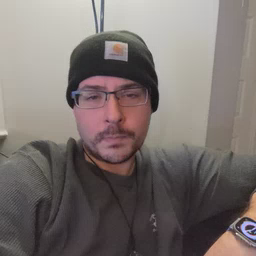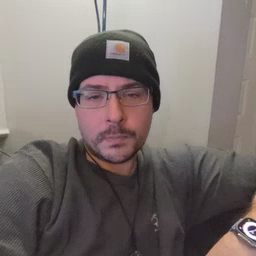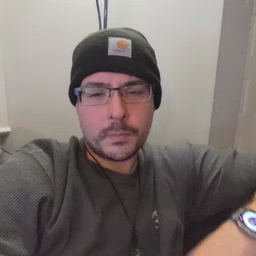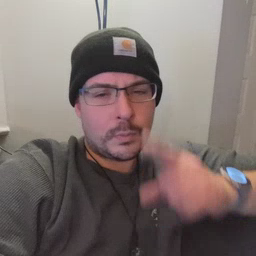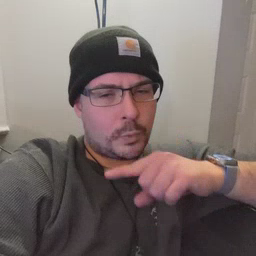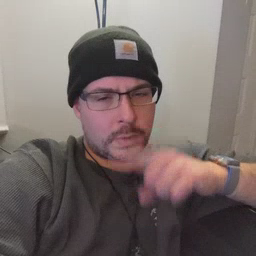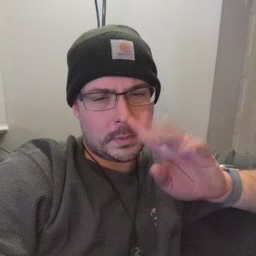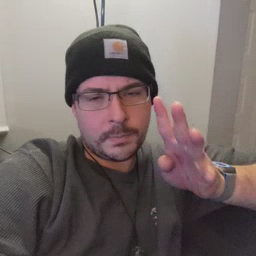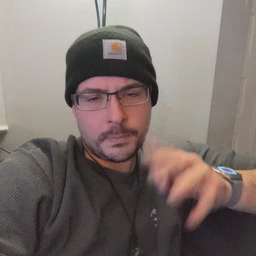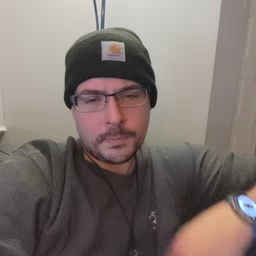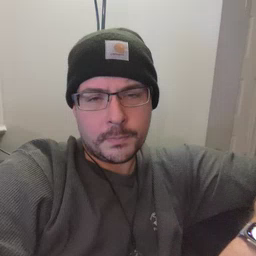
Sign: pretend